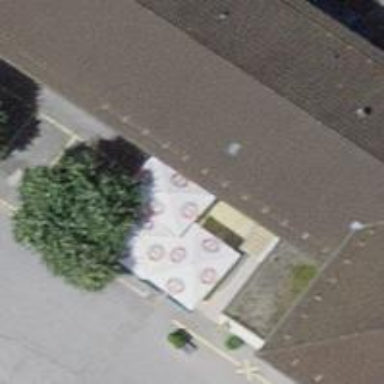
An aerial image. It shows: Restaurant.